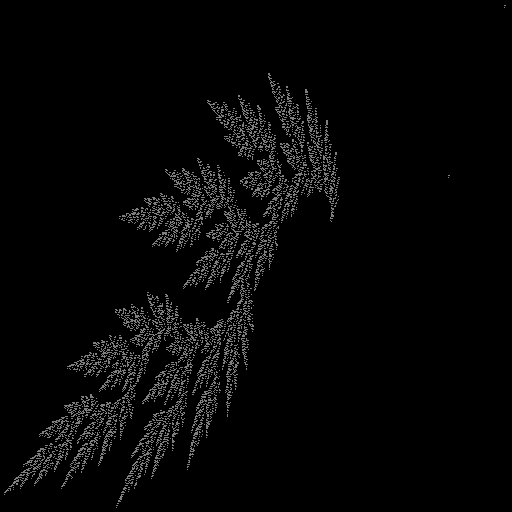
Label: cedarleaf